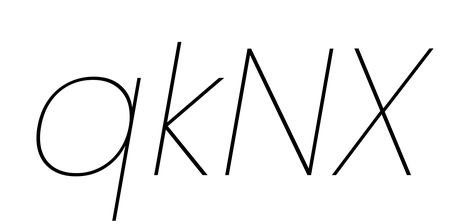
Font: Poppins-ThinItalic